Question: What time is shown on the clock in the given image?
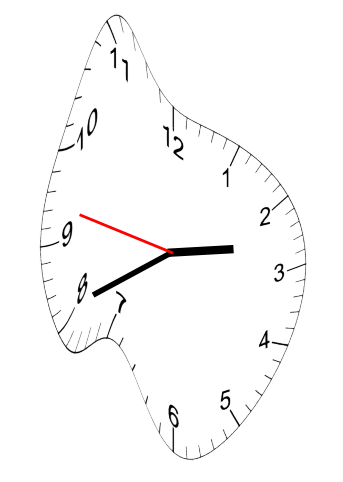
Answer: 02:40:47